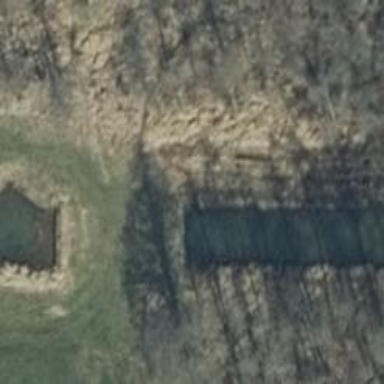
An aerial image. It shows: Culvert tunnel.